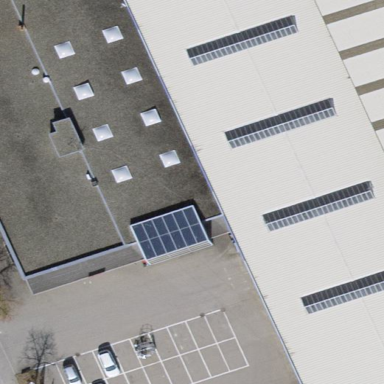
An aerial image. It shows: Industrial building.